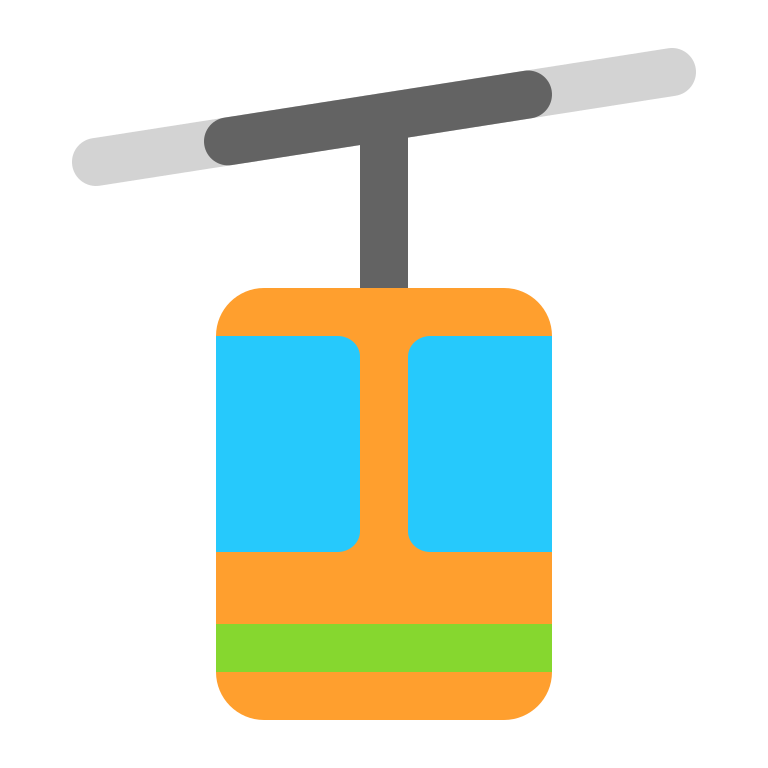
aerial tramway flat